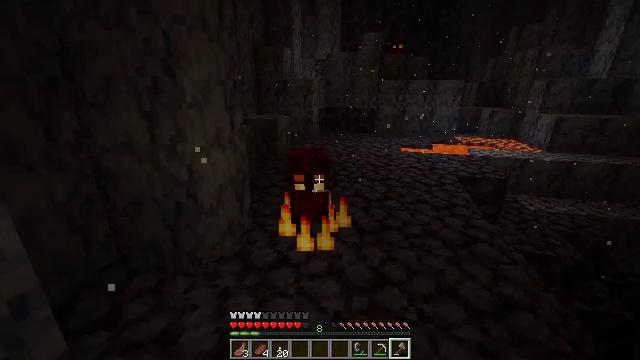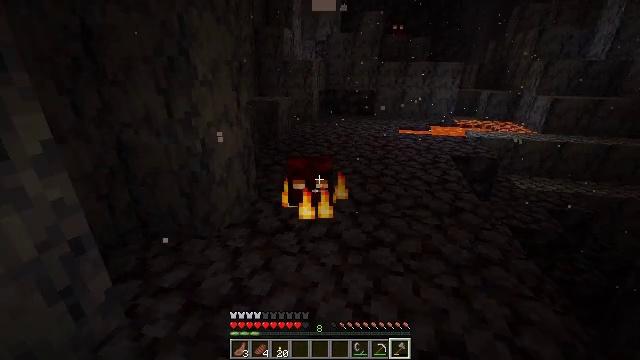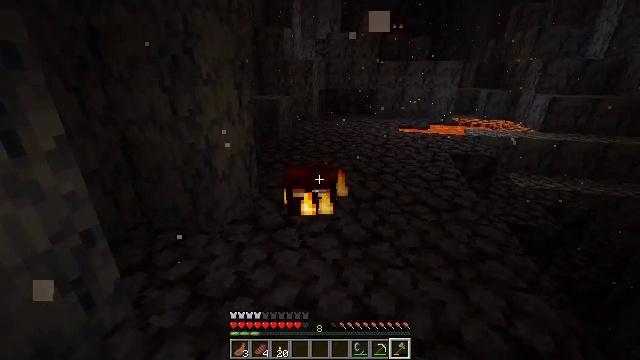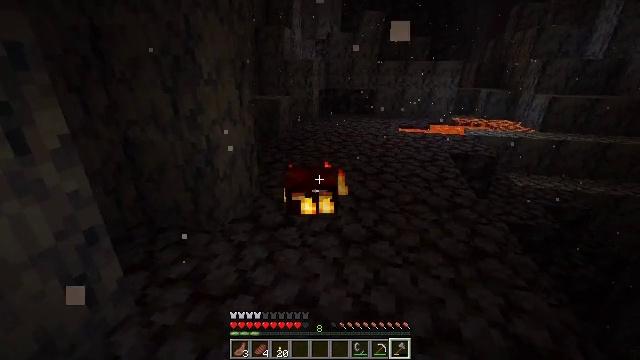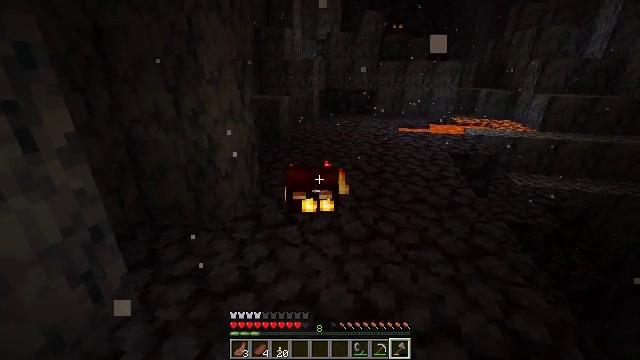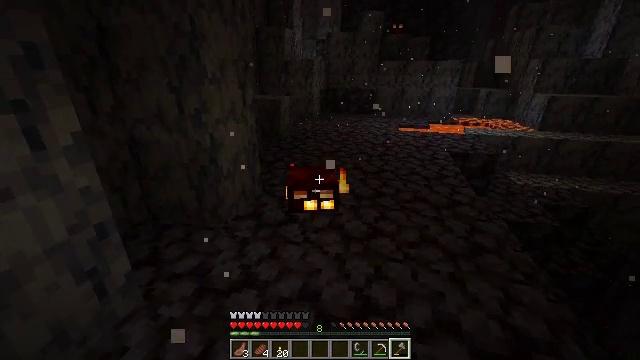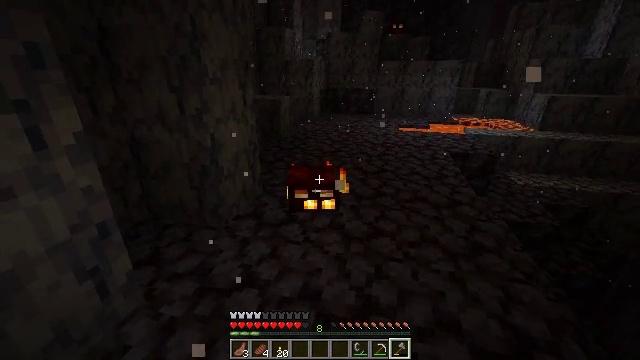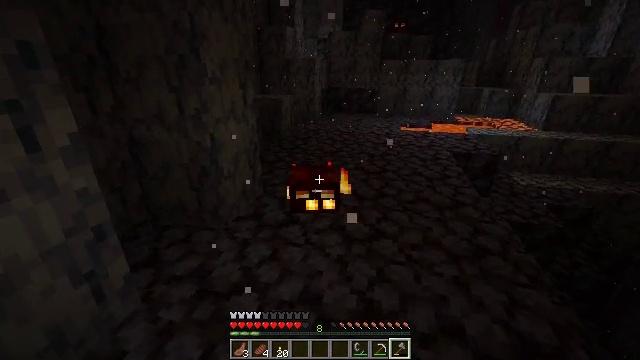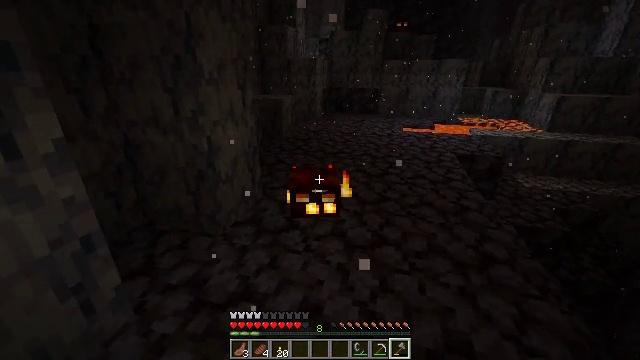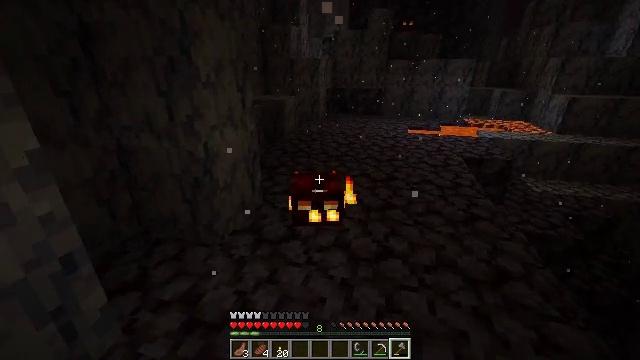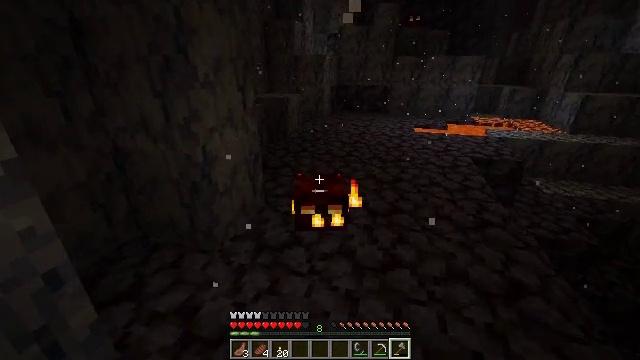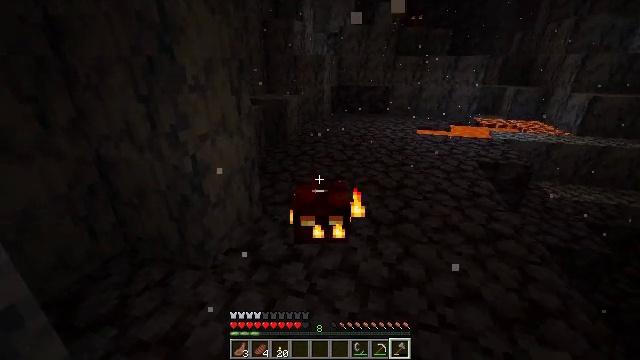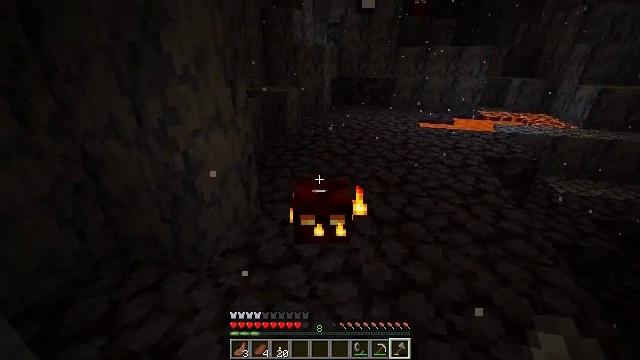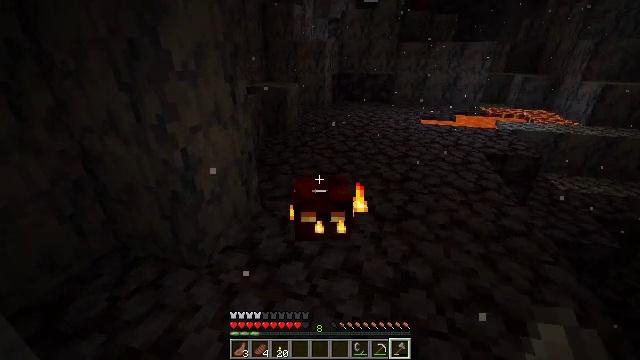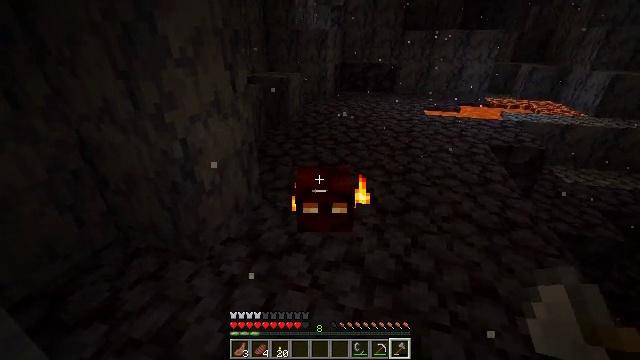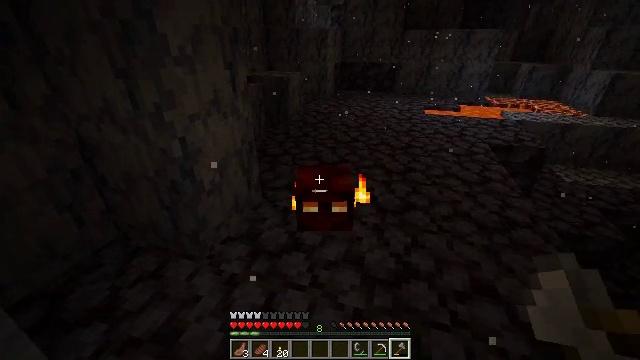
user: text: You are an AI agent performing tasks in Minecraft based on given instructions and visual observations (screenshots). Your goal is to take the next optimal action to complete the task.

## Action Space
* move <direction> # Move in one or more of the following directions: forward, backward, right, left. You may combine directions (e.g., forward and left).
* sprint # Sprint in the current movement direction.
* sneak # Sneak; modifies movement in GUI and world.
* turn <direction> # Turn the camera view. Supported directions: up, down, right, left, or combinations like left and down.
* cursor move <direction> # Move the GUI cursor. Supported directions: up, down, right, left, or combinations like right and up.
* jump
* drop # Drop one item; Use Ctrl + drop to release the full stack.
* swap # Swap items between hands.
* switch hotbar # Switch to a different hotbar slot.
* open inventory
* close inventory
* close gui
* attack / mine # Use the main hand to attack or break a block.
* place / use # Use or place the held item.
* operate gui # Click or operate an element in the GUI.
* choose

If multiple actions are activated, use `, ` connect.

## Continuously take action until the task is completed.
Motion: motion action
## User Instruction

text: Hunt the magma cube.
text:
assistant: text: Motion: turn down
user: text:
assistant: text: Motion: no_op
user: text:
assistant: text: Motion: no_op
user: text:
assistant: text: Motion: no_op
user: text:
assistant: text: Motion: no_op
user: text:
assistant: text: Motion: no_op
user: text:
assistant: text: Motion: move forward
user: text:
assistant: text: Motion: move forward
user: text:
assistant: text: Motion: move forward
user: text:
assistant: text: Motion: move forward
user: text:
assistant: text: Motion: no_op
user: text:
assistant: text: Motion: turn down
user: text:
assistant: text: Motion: no_op
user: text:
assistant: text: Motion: turn down
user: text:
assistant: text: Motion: no_op
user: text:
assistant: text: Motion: turn down
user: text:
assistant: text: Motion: attack / mine
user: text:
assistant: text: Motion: attack / mine
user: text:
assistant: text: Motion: no_op
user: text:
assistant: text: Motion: no_op
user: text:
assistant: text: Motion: no_op
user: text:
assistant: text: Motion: no_op
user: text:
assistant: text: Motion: no_op
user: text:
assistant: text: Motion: no_op
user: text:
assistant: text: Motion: no_op
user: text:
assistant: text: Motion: no_op
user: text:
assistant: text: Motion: no_op
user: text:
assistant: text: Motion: turn right
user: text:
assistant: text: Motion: turn right and up
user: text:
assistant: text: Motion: turn right and up